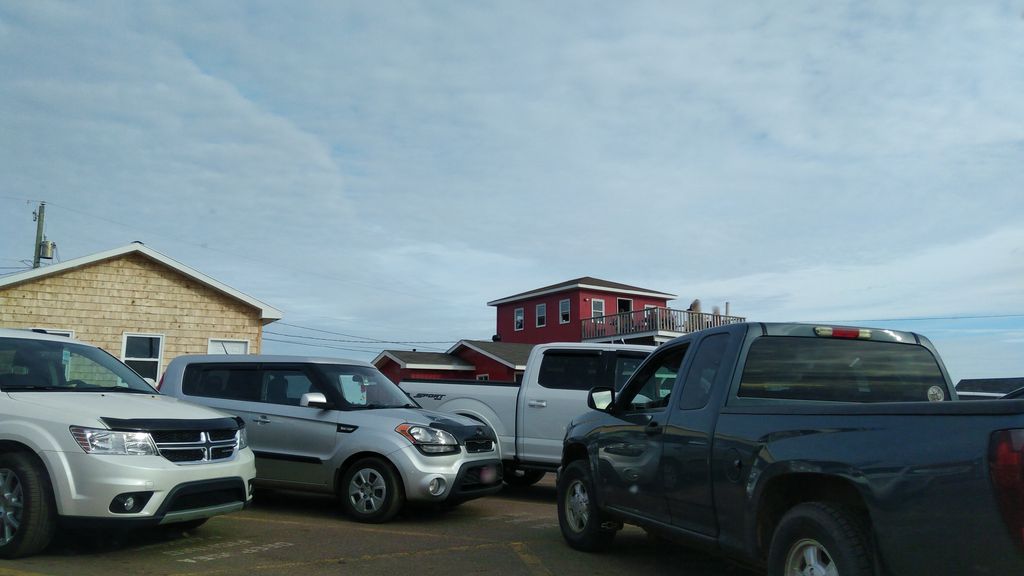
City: charlottetown